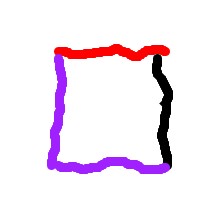
Shape: square